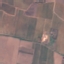
Land use / land cover: PermanentCrop